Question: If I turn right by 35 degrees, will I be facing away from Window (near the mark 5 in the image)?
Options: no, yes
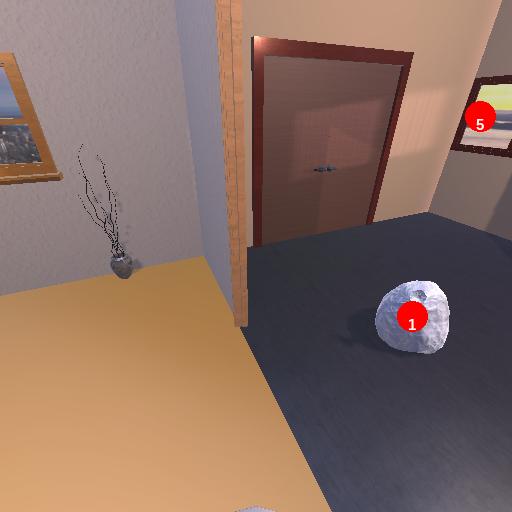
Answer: no